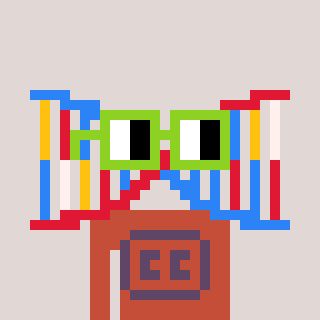
a pixel art character with square light green glasses, a dna-shaped head and a rust-colored body on a warm background